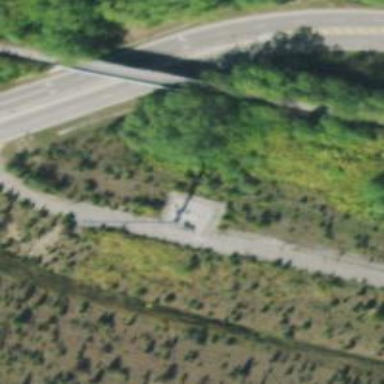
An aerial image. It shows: Man-made mast used for communication purposes.